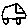
Label: car